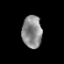
Tissue: prostate
Cell type: Epithelial cells
Senescence score: 0.3499
Nuclear area (px): 624
Mean DAPI intensity: 140.221